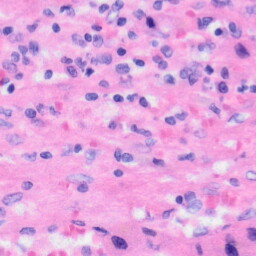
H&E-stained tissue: Liver